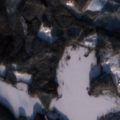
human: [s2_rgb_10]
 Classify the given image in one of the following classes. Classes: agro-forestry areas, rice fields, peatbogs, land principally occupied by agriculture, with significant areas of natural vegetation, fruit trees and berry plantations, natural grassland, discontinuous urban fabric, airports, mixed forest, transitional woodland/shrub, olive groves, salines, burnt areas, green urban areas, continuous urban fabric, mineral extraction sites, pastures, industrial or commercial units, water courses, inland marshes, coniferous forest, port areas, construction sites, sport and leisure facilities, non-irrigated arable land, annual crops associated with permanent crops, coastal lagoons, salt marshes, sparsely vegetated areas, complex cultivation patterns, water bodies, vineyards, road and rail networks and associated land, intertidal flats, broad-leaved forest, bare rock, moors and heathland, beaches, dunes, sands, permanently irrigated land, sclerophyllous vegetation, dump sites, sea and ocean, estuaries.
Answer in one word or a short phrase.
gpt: non-irrigated arable land, coniferous forest, mixed forest, inland marshes, water bodies